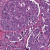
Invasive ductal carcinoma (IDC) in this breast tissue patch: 0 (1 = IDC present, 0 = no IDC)